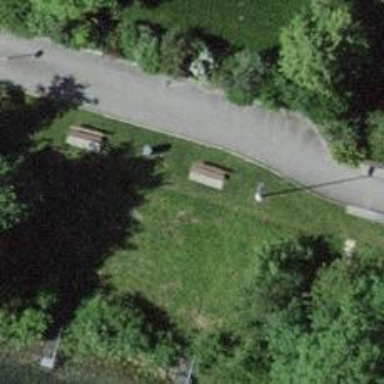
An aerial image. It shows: Brown bench in the vicinity.